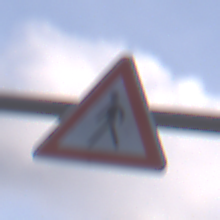
Verkehrszeichen: FussgaengerRechts
Umgebung: Outdoor, Nature
Tageszeit: MorningAfternoon
Wetter: PartlyCloudy
Licht: Natural
Jahreszeit: NotSpecified
Kontrast: HighContrast